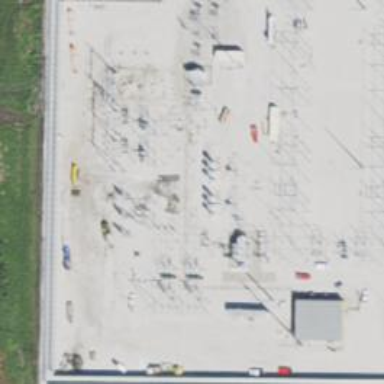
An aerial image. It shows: Switch used for power control.